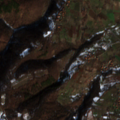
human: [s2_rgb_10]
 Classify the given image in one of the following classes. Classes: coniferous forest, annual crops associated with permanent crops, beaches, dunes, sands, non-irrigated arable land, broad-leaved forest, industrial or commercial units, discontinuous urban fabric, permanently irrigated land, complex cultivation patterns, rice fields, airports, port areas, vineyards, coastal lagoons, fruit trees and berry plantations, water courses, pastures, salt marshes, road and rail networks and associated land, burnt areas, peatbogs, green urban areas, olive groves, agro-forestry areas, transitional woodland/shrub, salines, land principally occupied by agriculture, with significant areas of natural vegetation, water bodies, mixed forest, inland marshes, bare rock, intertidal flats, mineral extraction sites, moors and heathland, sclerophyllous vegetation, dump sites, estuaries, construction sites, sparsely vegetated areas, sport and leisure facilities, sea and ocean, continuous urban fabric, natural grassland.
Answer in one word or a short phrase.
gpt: complex cultivation patterns, land principally occupied by agriculture, with significant areas of natural vegetation, broad-leaved forest